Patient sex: F
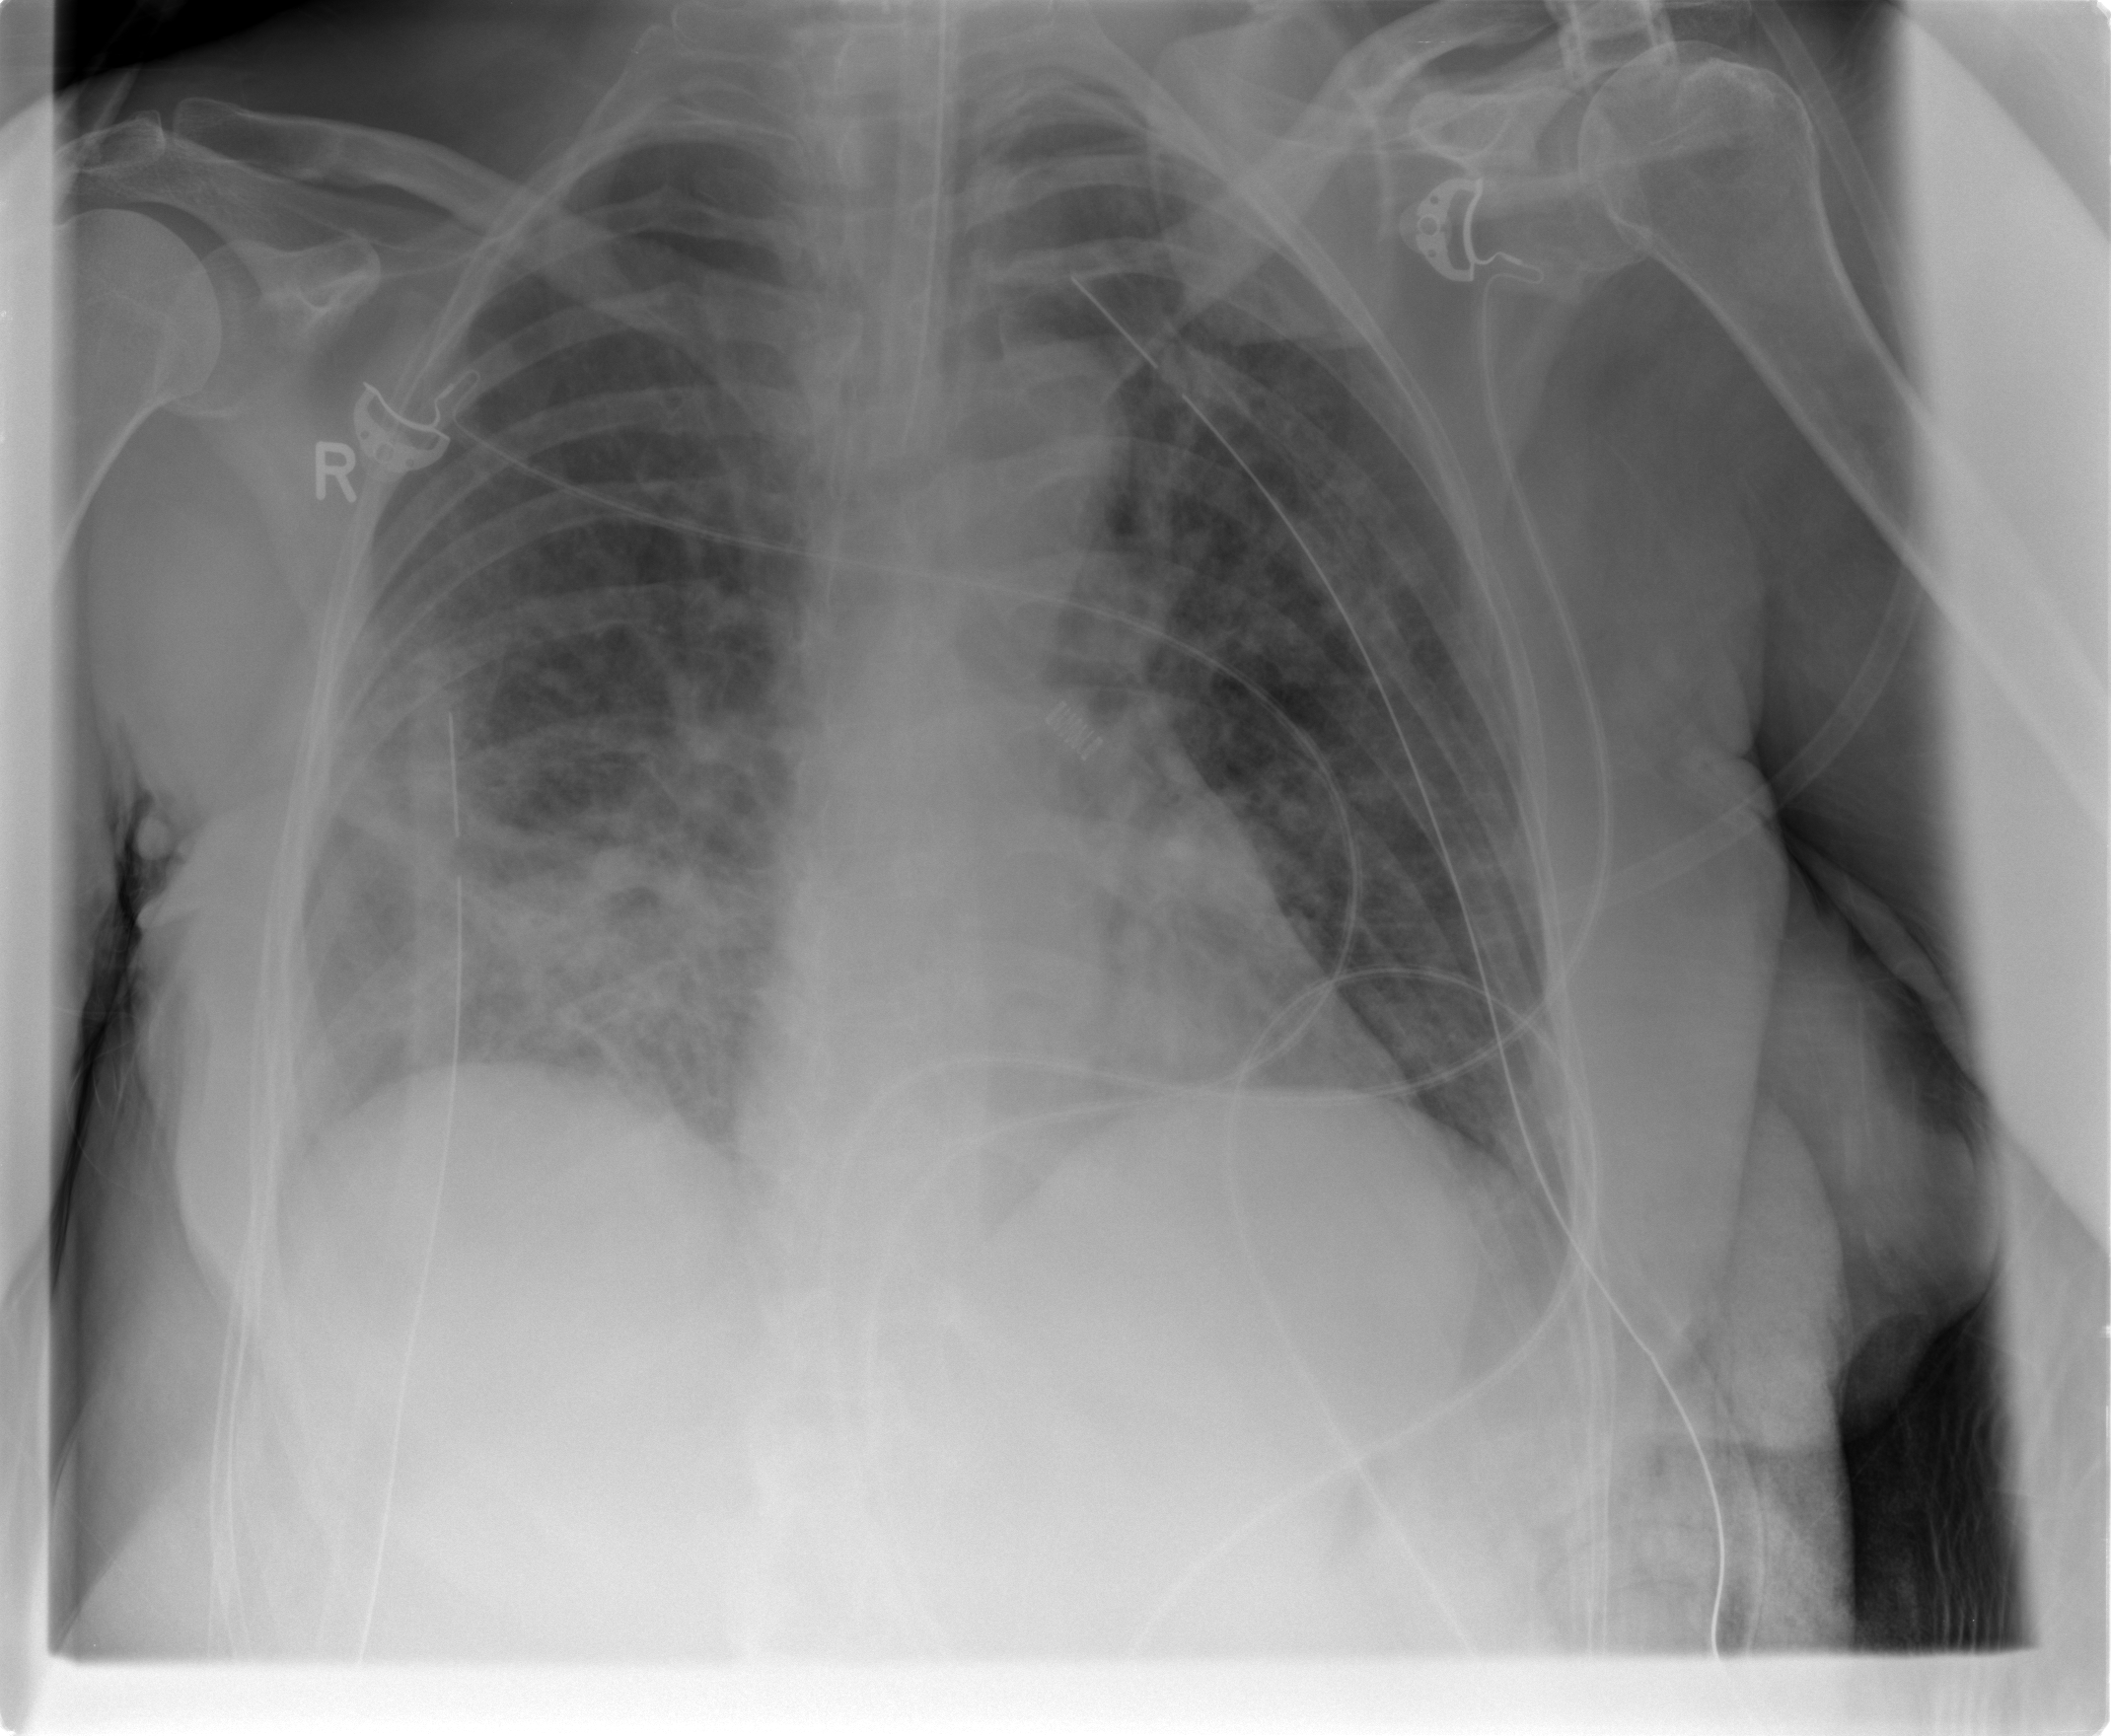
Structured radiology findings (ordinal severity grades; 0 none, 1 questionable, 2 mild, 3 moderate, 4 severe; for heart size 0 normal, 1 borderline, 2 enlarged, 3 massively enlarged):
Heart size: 1
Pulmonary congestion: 2
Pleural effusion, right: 2
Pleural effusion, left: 0
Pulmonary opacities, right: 2
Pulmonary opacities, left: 2
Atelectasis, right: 2
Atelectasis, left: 2